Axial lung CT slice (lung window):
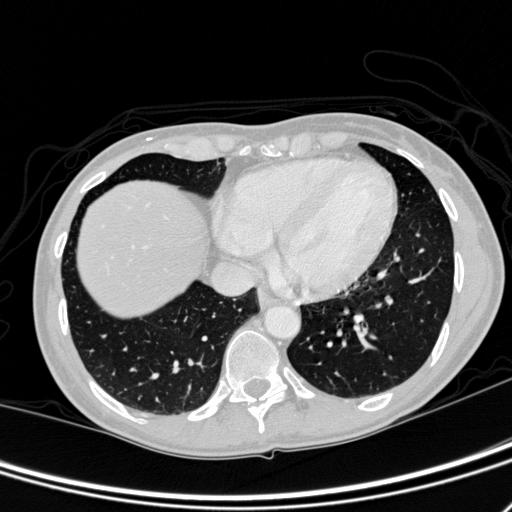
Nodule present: no